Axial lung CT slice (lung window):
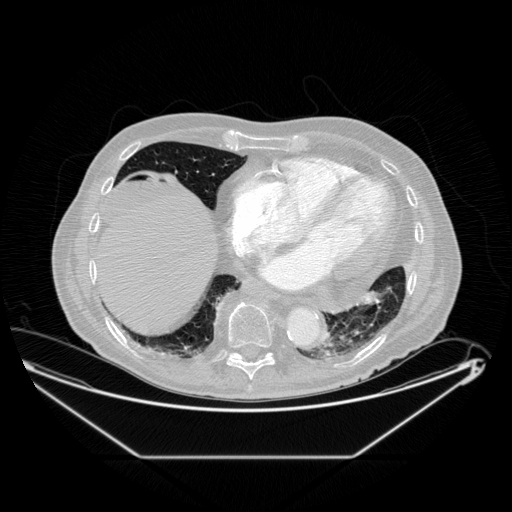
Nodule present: no